Field crop: maize
Growth stage: 2
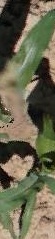
Species: maize